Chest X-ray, AP view. Patient: 32 years old, sex F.
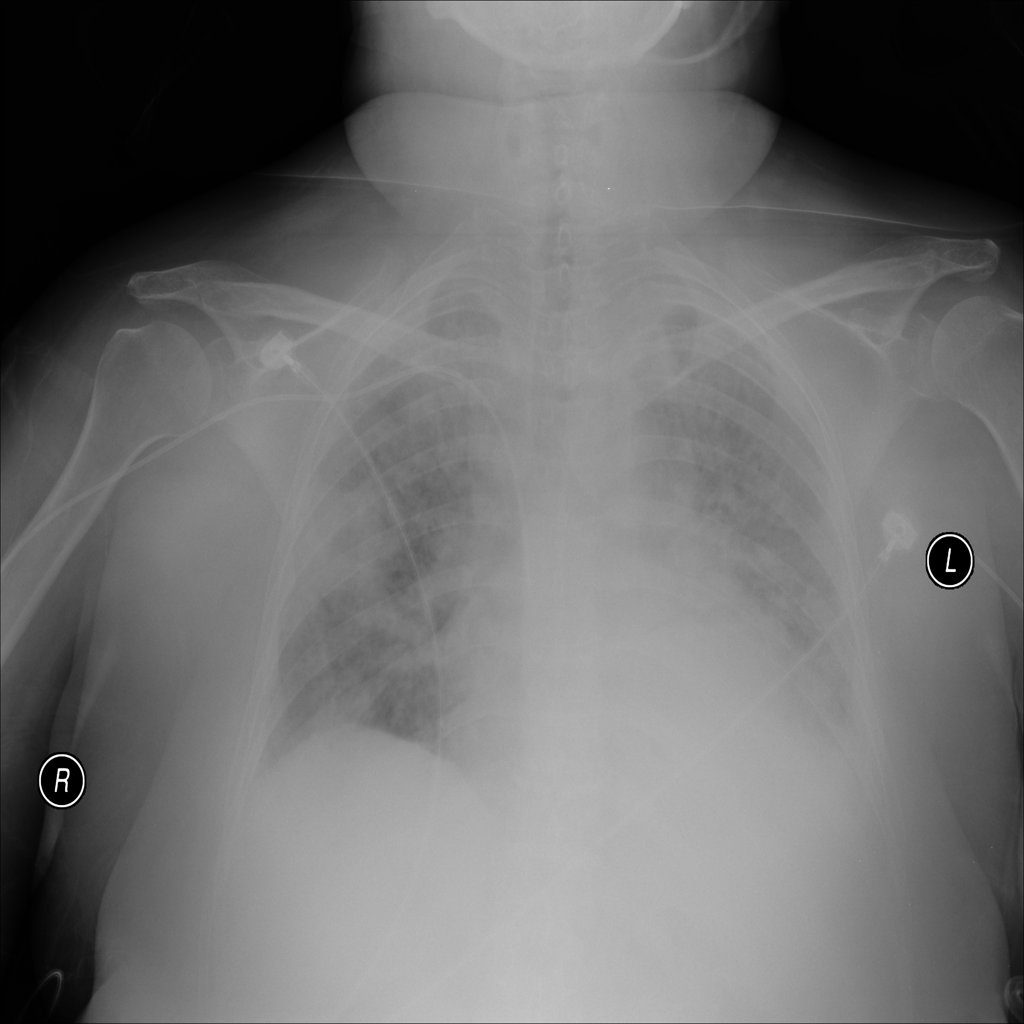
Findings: Consolidation